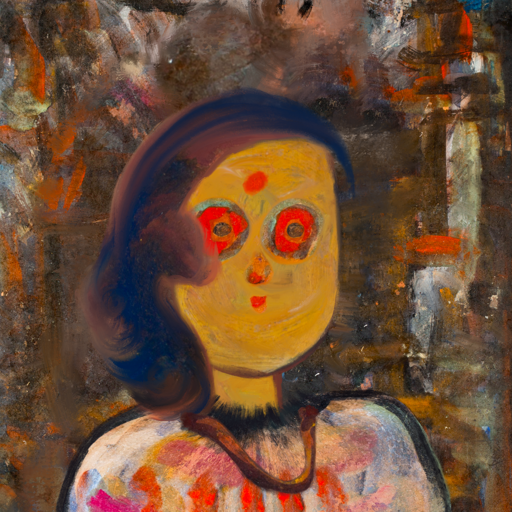
Background: GypsyQueen, Head And Neck Front: After_Raid, Face Front: Sisters, Bust: Childish, Hair Front: Mother_And_Son_Son, Head Accessory: Blank, Second Necklace: Comrade, Necklace: Blank, Baby: Blank